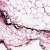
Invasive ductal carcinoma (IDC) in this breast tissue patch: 0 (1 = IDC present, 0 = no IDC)